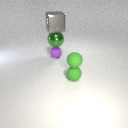
small green rubber sphere above small green rubber sphere